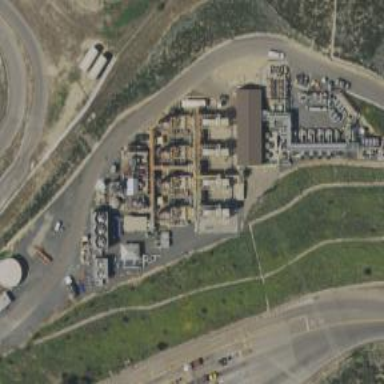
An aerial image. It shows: Steam turbine generator.